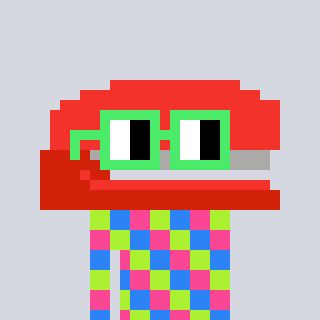
a pixel art character with square light green glasses, a stapler-shaped head and a bege-colored body on a cool background